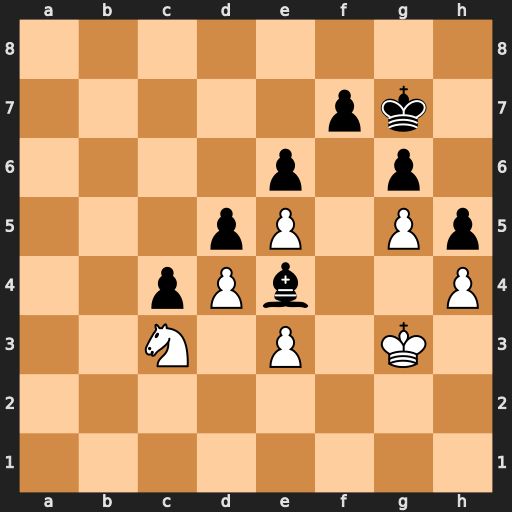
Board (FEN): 8/5pk1/4p1p1/3pP1Pp/2pPb2P/2N1P1K1/8/8
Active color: w
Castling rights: -
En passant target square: -
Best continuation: Nxe4 dxe4 Kf2